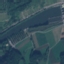
Land use / land cover: River